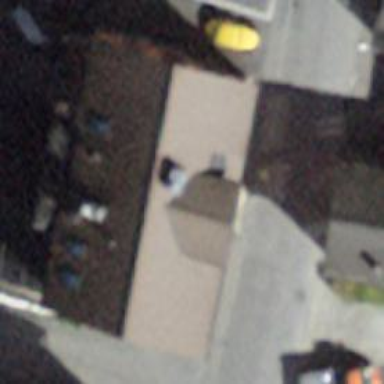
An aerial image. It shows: Restaurant.